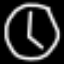
Label: clock